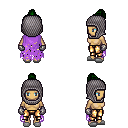
a pixel art fantasy rpg character, female body template, human, tanned skin, maroon tattered cape, gold greaves, green short topknot hairstyle, chain hood, metal gloves, white slippers, four views (front, back, left, right), 2x2 character sprite sheet, small pixel art, hard edges, no anti-aliasing